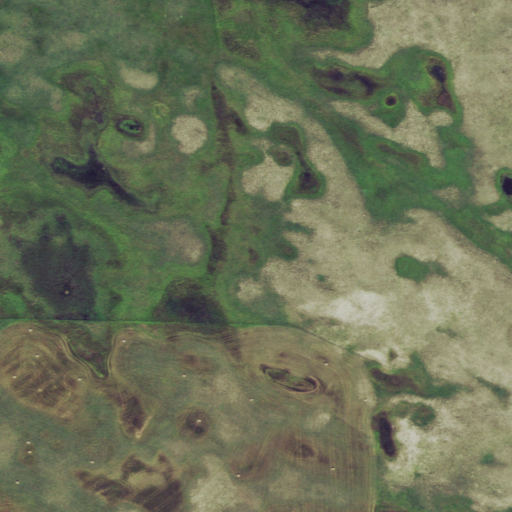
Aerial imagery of plain(s) in Nebraska named Bens Flat containing only grassland